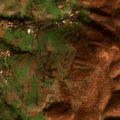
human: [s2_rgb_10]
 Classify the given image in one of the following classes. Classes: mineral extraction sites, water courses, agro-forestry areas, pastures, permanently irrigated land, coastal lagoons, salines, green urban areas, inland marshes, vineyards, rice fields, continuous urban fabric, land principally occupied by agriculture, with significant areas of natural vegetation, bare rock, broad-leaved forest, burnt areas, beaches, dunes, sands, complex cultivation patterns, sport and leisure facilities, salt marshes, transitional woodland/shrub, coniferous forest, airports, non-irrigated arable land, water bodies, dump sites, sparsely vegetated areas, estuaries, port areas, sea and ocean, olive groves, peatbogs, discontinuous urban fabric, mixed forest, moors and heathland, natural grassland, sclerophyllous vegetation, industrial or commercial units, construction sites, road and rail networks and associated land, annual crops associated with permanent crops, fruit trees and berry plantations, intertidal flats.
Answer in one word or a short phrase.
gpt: land principally occupied by agriculture, with significant areas of natural vegetation, broad-leaved forest, natural grassland, transitional woodland/shrub